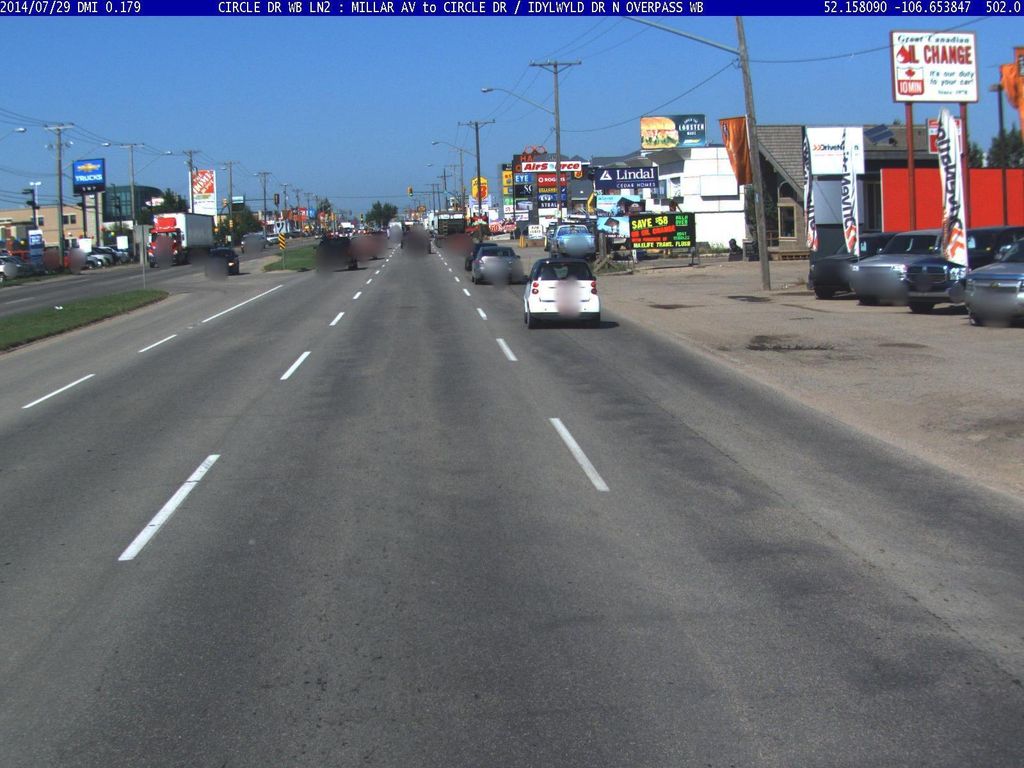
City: saskatoon